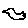
Label: bird